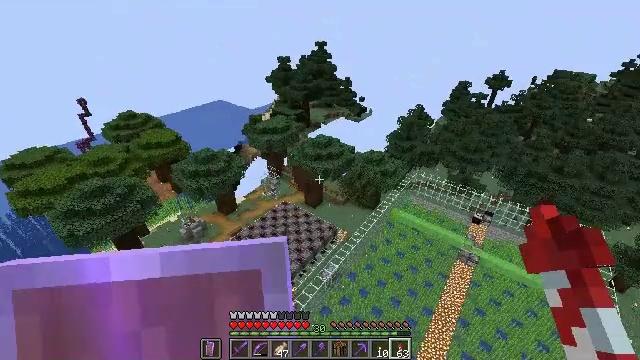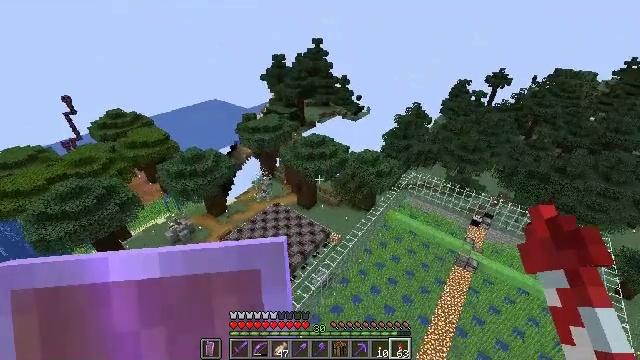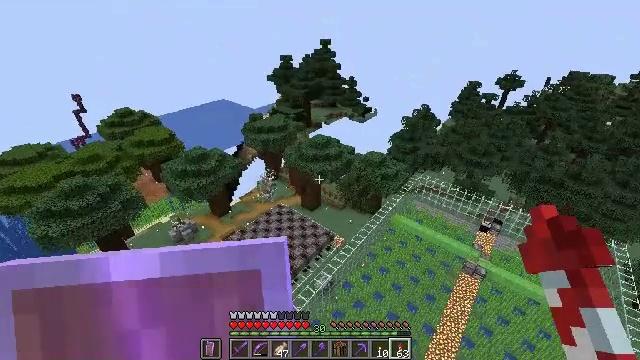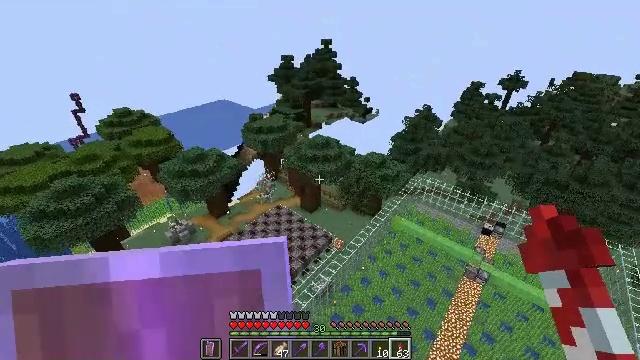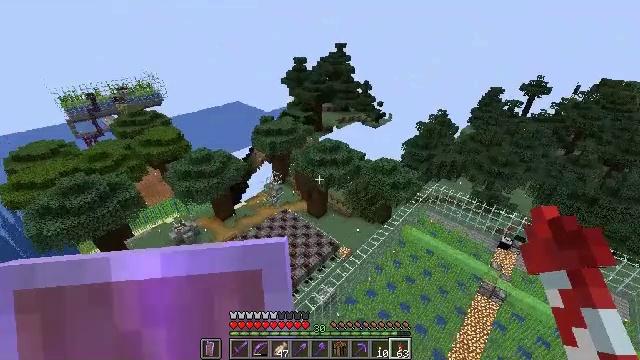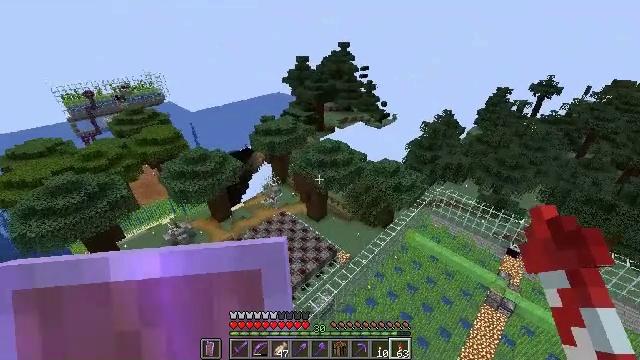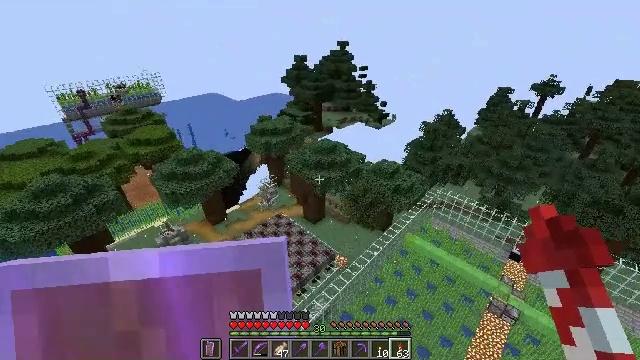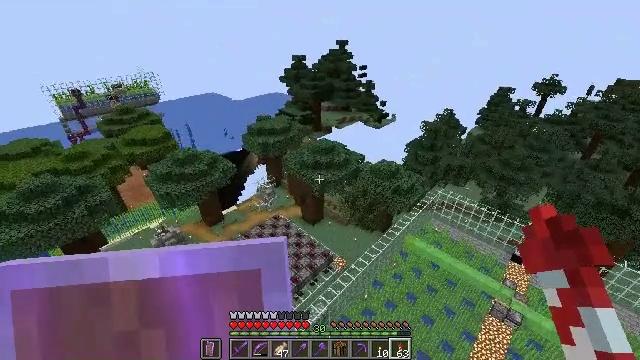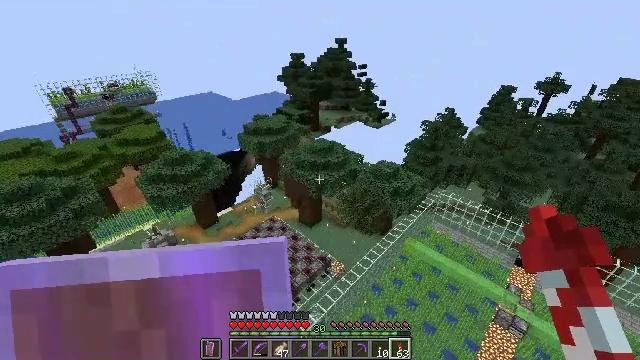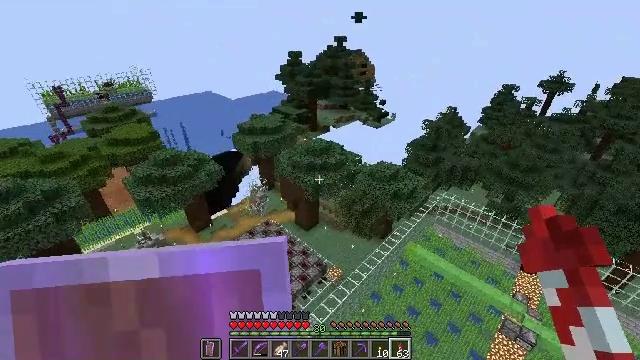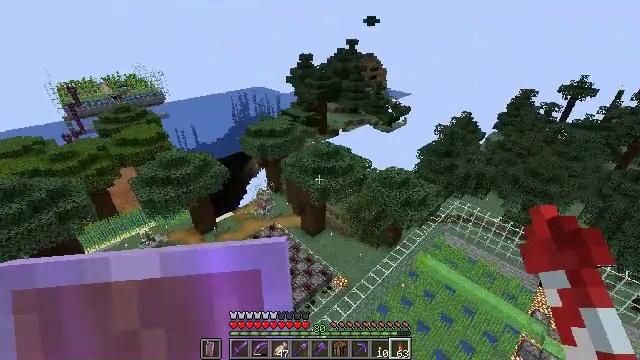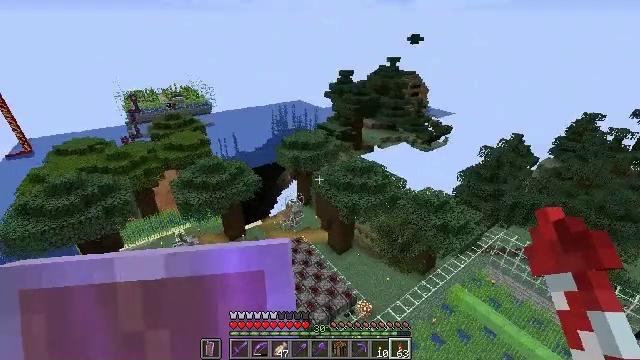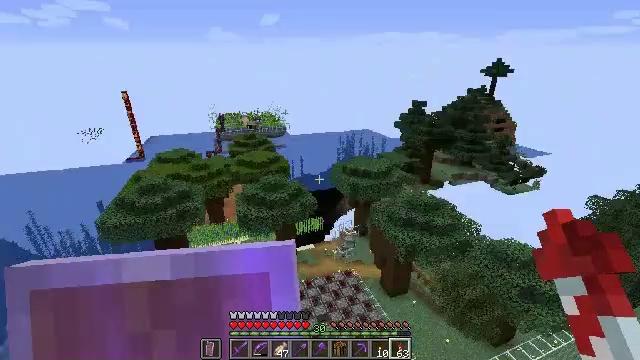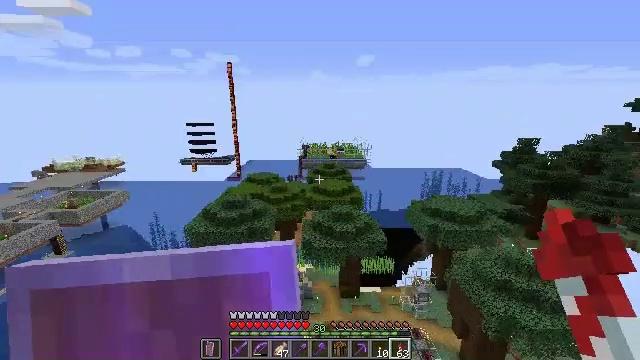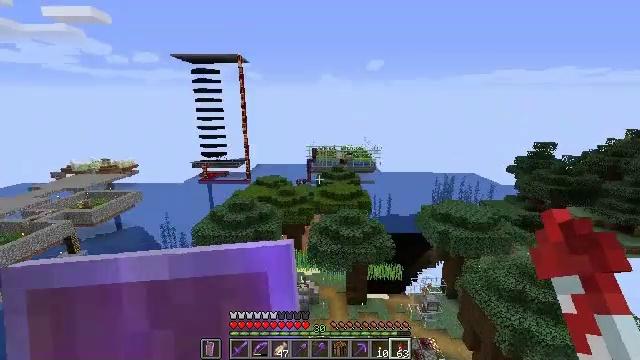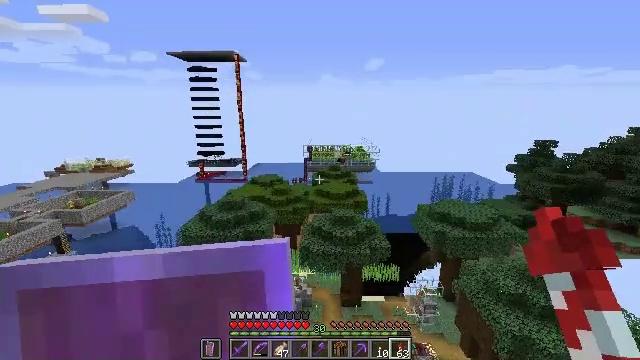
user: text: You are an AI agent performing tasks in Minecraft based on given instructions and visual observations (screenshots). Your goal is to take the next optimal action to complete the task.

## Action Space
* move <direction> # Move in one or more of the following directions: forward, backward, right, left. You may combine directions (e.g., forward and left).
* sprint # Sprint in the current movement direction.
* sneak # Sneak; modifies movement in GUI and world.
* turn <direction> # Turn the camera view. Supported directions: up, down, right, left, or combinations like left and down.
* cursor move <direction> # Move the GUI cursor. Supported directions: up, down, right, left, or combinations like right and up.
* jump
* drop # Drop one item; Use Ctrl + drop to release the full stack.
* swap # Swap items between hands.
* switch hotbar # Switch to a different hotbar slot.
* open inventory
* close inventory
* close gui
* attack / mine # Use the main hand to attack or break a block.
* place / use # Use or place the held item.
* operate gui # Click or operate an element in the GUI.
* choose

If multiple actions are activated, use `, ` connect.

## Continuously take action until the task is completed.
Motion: motion action
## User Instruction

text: Attack the sticky piston to retrieve it.
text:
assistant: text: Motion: no_op
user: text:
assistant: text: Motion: turn left
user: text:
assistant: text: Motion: no_op
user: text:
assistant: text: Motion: turn left
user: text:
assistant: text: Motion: turn left
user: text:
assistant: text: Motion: no_op
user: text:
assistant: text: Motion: no_op
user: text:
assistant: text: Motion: no_op
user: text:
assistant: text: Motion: no_op
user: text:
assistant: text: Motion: turn left
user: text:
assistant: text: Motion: turn left and up
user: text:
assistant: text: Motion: turn left and up
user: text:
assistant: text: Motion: turn left and up
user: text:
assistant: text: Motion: turn left
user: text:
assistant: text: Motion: no_op
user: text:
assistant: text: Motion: no_op
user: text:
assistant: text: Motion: turn right
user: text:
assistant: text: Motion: turn right and down
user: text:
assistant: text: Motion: turn right and down
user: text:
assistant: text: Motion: turn right and down
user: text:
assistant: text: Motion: turn right and down
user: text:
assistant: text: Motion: turn right
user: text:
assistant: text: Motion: no_op
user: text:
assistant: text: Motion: no_op
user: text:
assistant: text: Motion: no_op
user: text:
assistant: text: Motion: no_op
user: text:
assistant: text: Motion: no_op
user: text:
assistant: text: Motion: no_op
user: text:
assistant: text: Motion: no_op
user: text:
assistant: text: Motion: turn right